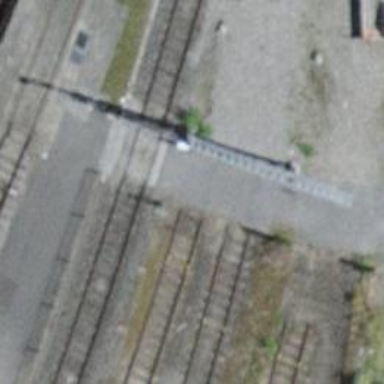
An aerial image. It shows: Railway buffer stop.